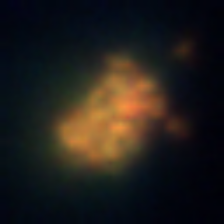
Taxon: Unknown_detritus
Group: Unknown